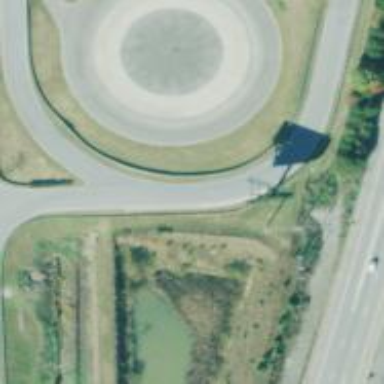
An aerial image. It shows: Raceway for motor sports.